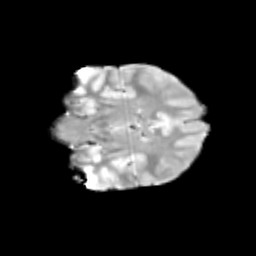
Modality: T2w
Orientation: coronal
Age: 10
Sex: female
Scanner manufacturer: siemens
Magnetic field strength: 3 T
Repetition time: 3.8 s
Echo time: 0.07 s